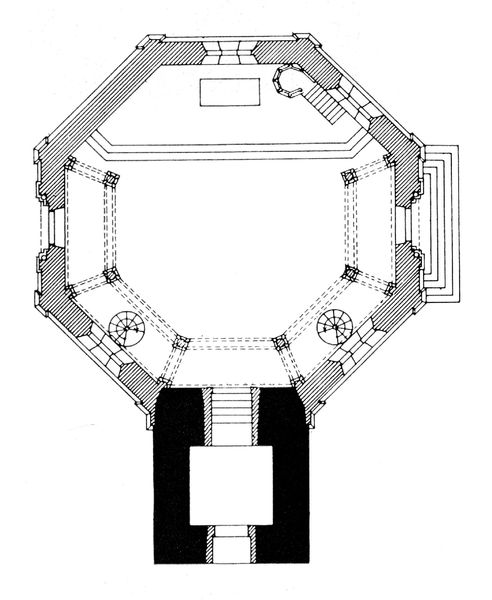
Titel: Evangelische Kirche in Urbach/Neuwied
Künstler: Ferdinand Nebel
Standort: Urbach (EU - D - RP)
Schlagwörter: weiß, raum, schwarz, skizze, säule, zeichnung, gebäude, haus, architektur, kirche, turm, empore, kuppel, treppen, stufen, eingang, kirch, technik, entwurf, altar, kathedrale, pantheon, kapelle, plan, wendeltreppe, geometrie, oktogon, achteck, achteckig, sakralbau, grundriss, aufriss, baptisterium, zentralbau, rotunde, wendeltreppen, gestrichelt, technisch, oktett